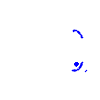
Particle: kaon